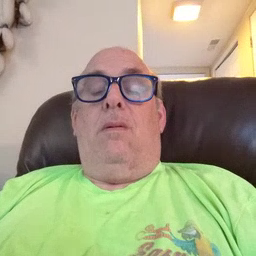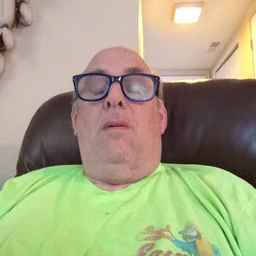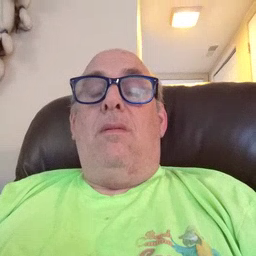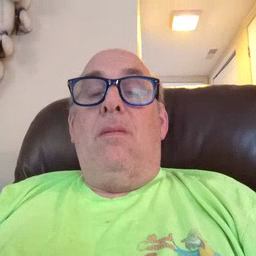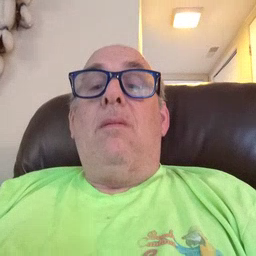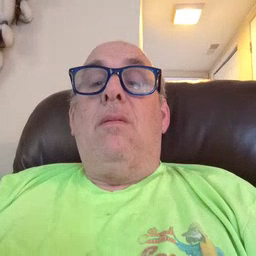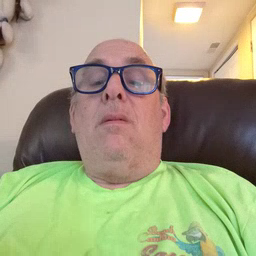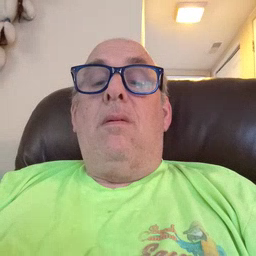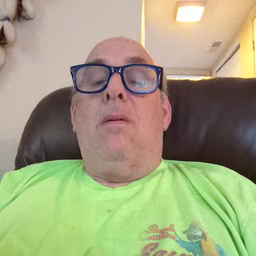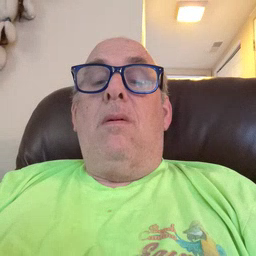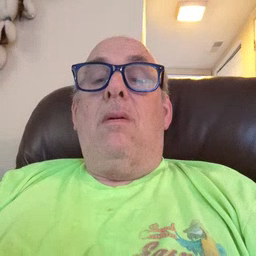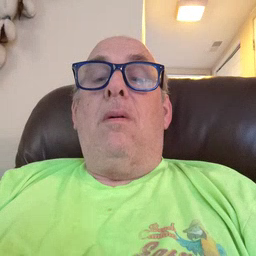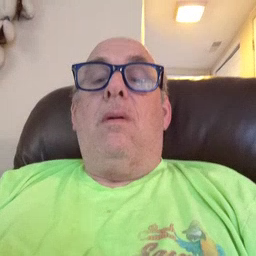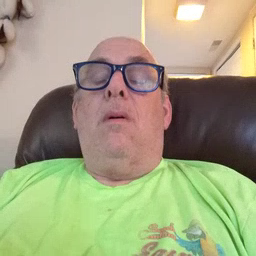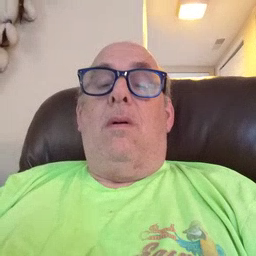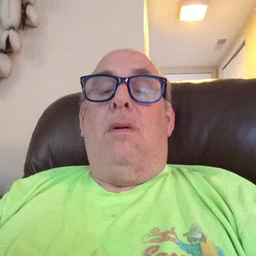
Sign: snack